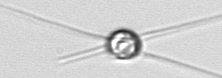
Label: Chaetoceros_danicus